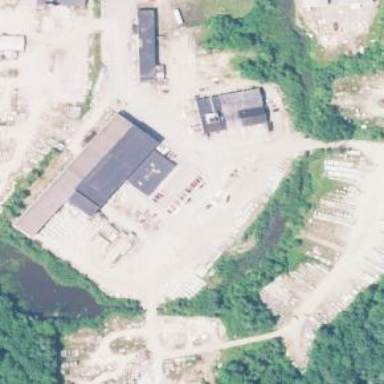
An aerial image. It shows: Industrial building.